Question: I'm trying to solve a problem but I'm not having sucess.
My footer if the content of the site and filled it in the footer is usually at bottom, but if I have few content on a page footer rises and as I have 2 different footers, and the last footer is white and then I have a huge blank space under my second footer.
I'm trying to find a solution that when I have few content on a page my two footers climb, but without white space at the bottom.
After my second footer I just want the end of the page and not a huge blank space.
I already have tried to do in css on my footer bottom: 0, position: fixed, but so far I'm not having success for my purpose.
Anyone had this problem? Can you give a help?
<URL>
'''
<footer id="footer-container">
<section id="footer1">
<div id="col">
<h1>Newsletter</h1>
<ul>
<li class="home"><i class="fa fa-home"></i> <a href="#">Write your email</a></li>
</ul>
</div>
</div>
</section>
<section id="footer2-container">
<div id="footer2">
<p>&copy; copyright</p>
</div>
</section>
</footer>
'''
'''
#footer-container
{
width:100%;
float:left;
background:#ccc;
margin-top:15px;
bottom:0;
}
#footer1
{
width:960px;
margin:10px auto 0 auto;
height:165px;
}
#footer2-container
{
width:100%;
height:60px;
float:left;
background:#000;
bottom:0;
margin-top:15px;
}
#footer2
{
width:960px;
margin:15px auto 0 auto;
}
#footer2 p
{
color:#fff;
font-size:14px;
}
'''
What I'm getting:

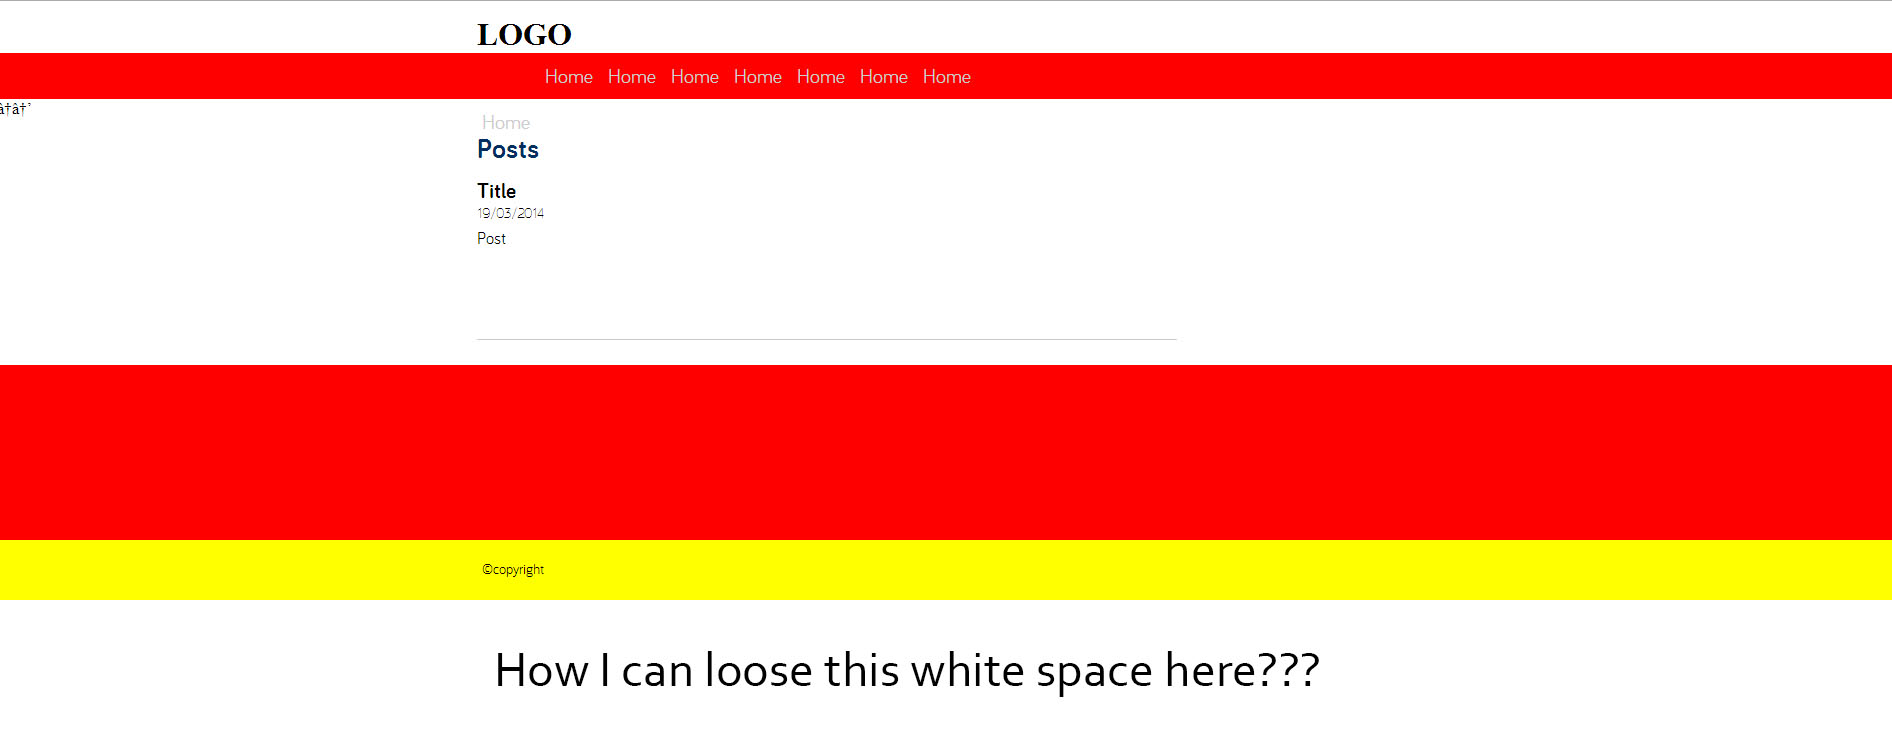
Answer: Add 'position: absolute;' in your '#footer2-container'
<URL>